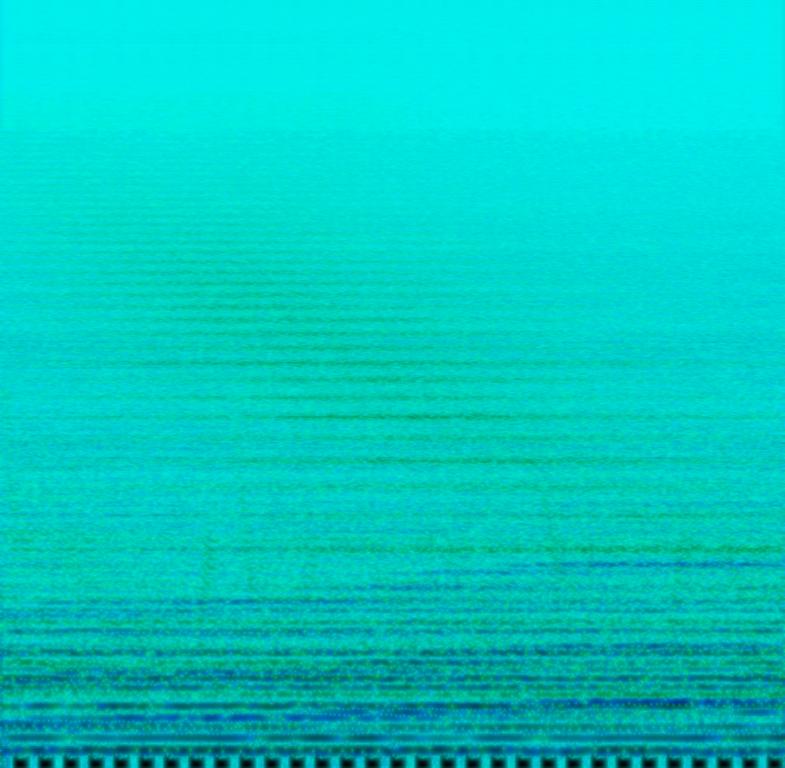
This audio contains a didgeridoo with reverb panned to the right side of the speakers, some white noise risers that sound like wind. Various synth pads are playing drones in different ranges. This song may be playing while meditation or falling asleep.